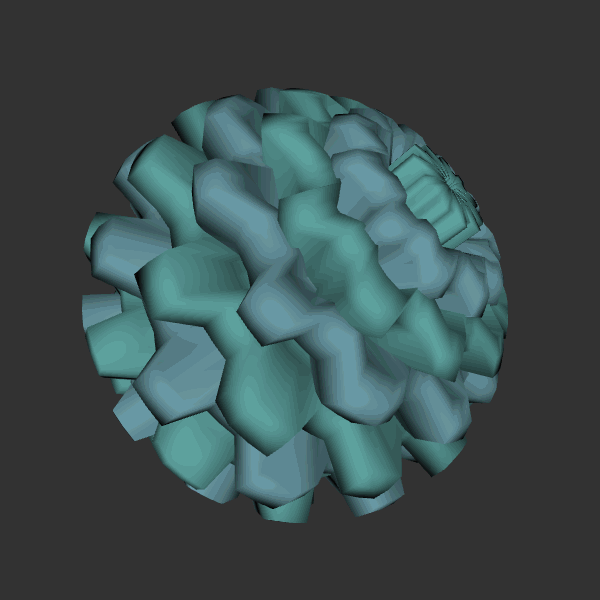
Background: dark